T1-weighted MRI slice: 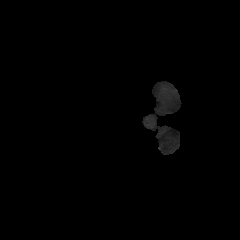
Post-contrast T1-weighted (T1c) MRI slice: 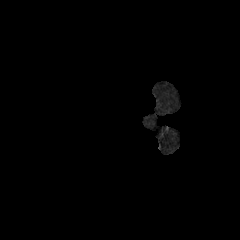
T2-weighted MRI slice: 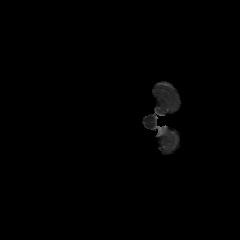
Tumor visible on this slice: no